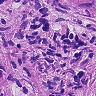
Metastatic tissue present: yes